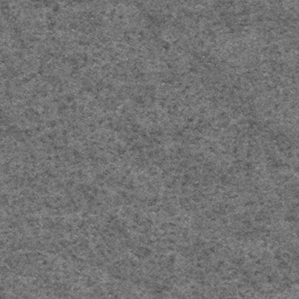
Label: frost